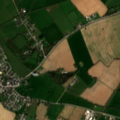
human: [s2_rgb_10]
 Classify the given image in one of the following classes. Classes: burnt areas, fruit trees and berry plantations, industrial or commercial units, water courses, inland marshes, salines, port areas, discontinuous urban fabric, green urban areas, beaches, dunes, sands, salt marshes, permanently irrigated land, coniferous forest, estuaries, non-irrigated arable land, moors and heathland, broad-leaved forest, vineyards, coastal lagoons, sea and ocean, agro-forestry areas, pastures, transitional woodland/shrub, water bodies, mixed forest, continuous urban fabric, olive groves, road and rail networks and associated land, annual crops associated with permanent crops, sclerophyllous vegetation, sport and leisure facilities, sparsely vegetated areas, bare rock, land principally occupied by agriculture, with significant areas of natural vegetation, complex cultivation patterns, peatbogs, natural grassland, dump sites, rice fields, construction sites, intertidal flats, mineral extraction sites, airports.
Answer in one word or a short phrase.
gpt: discontinuous urban fabric, non-irrigated arable land, pastures